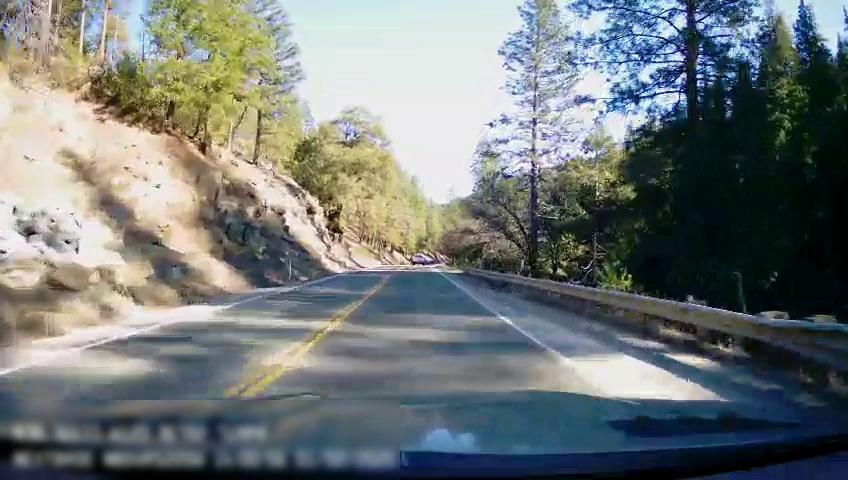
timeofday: Day
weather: Sunny
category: Drivable Space
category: Drivable Space
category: Vehicles | Truck
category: Lanes | Opposite Lane
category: Lanes | Current Lane
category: Lanes | Opposite Lane
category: Lanes | Current Lane